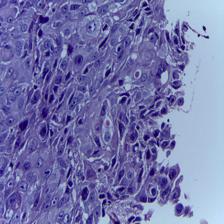
Diagnosis: OSCC